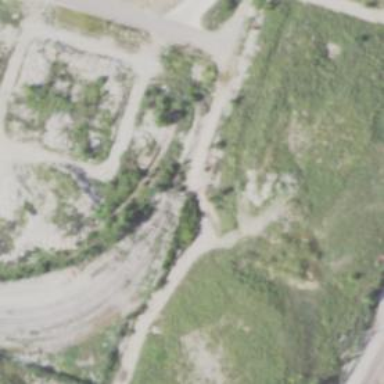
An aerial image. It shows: Abandoned railway yard is depicted.